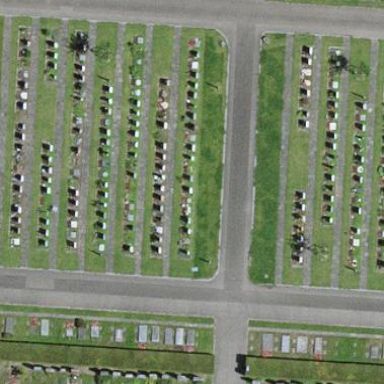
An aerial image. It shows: Grave yard.